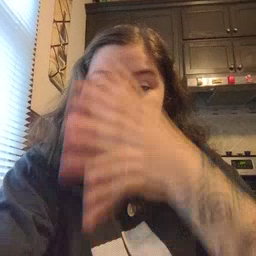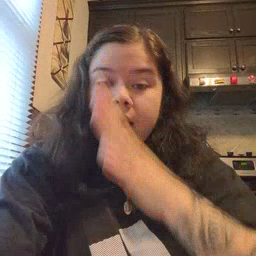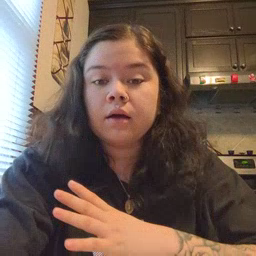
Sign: man